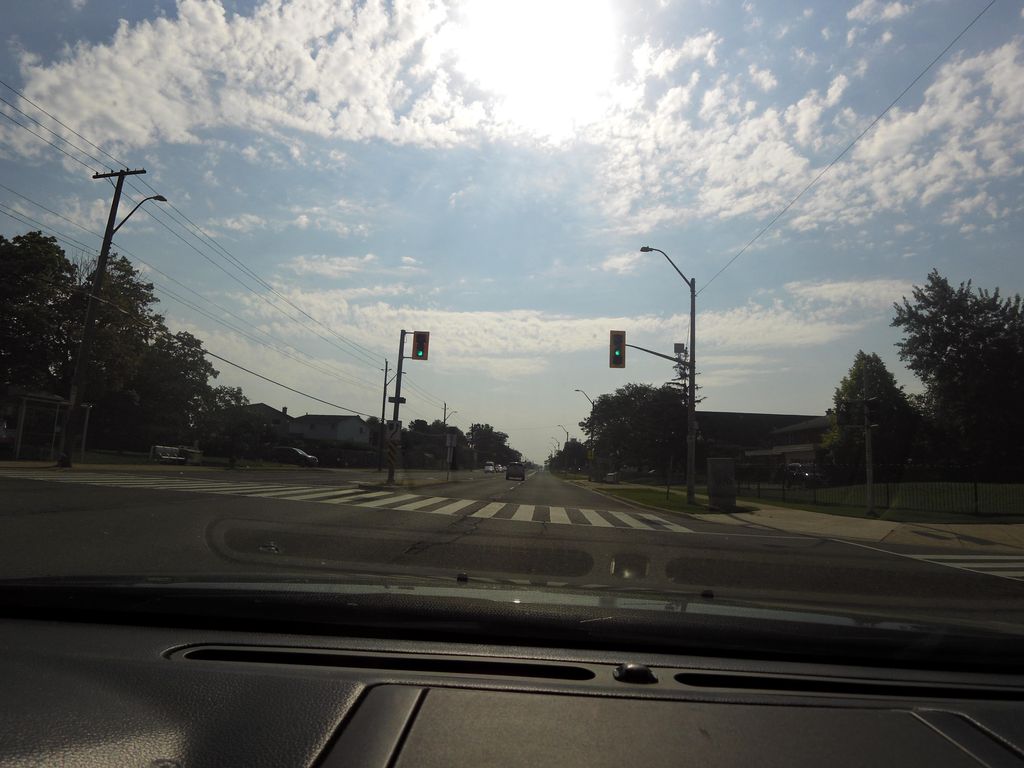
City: hamilton